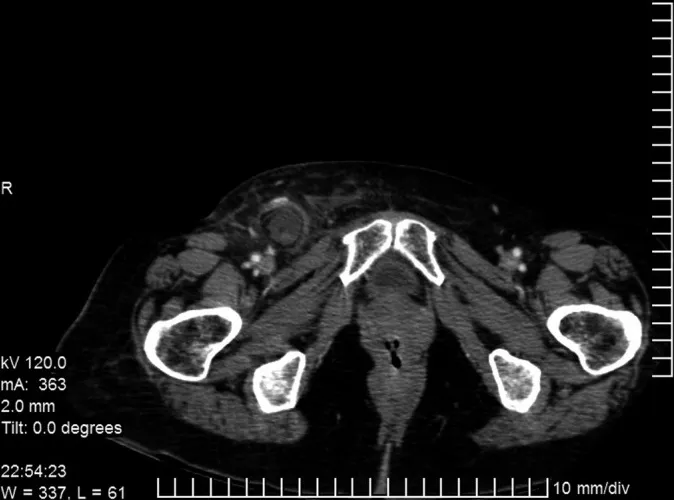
Preoperative CT scan of the abdomen-pelvis showing a right femoral hernia containing the swollen appendix and fluid collection in the femoral canal.
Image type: radiology (ct)